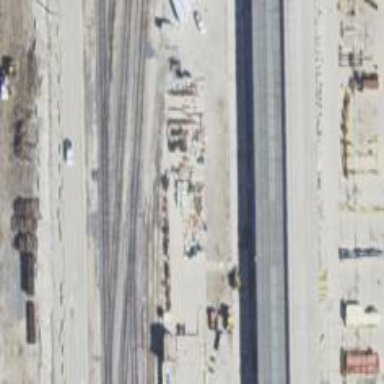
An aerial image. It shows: Abandoned railway yard.